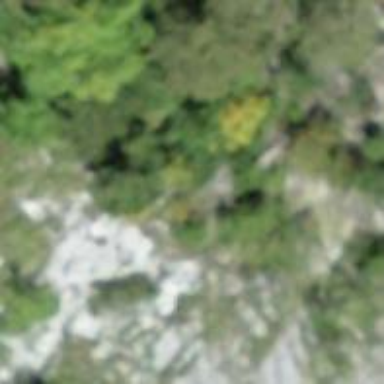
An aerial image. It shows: Natural cliff.